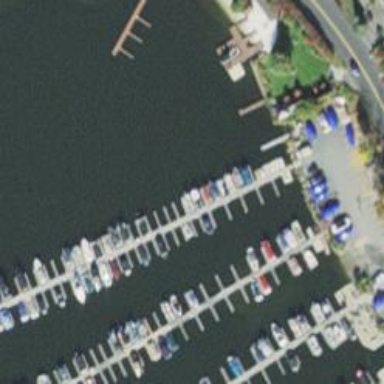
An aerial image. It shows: Man-made pier.